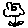
Label: flower